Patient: sex F, age 26
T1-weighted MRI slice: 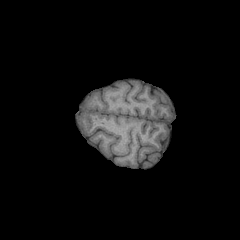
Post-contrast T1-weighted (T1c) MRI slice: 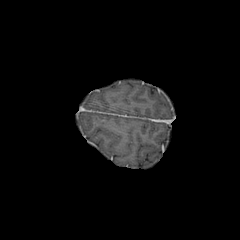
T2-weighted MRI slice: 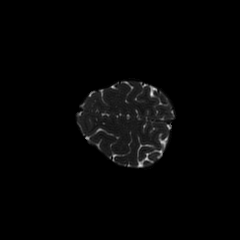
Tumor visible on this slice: no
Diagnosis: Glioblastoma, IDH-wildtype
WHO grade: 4